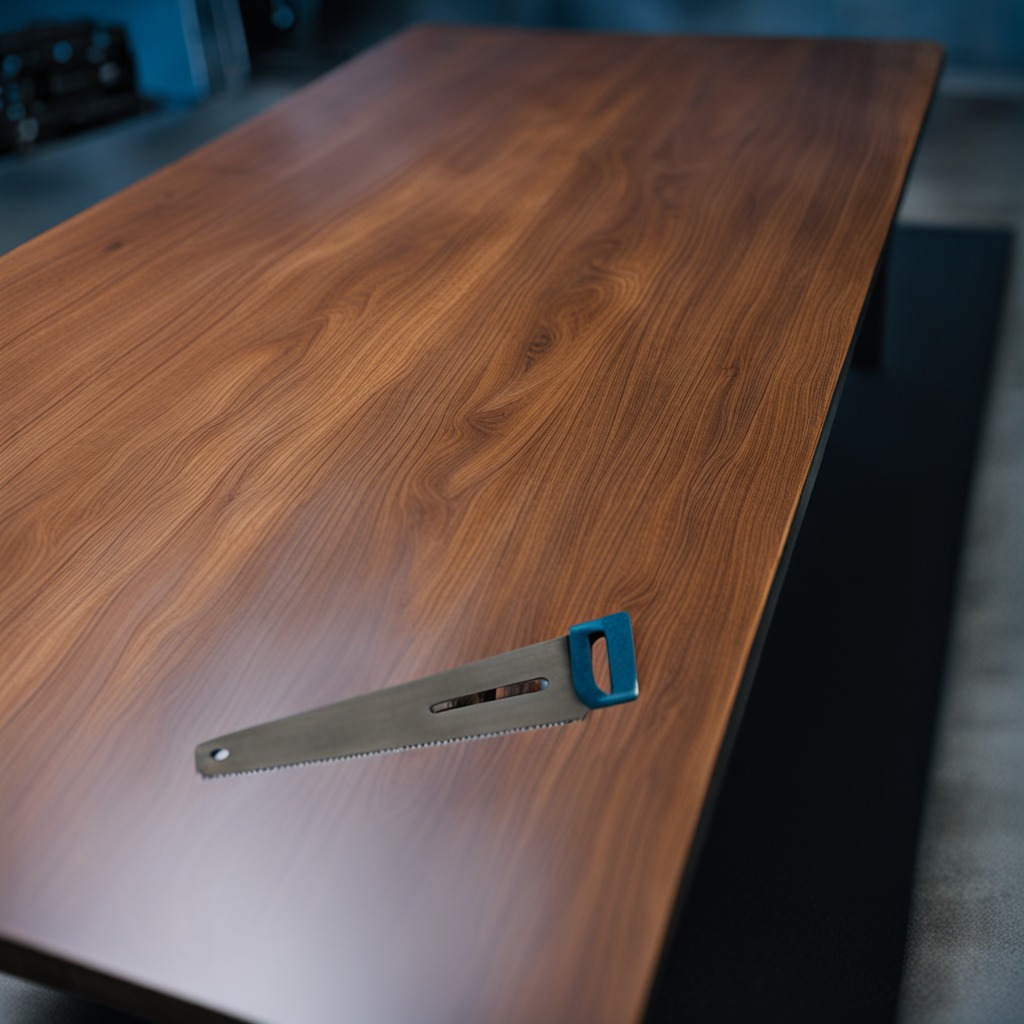
A metal saw is lying on the old table.